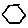
Label: hexagon